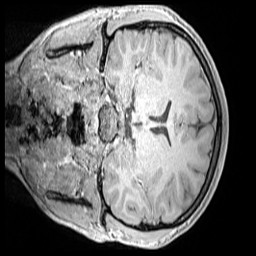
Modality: MP2RAGE
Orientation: coronal
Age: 11
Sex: female
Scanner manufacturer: siemens
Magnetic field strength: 3 T
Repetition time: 4 s
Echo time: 0.00299 s